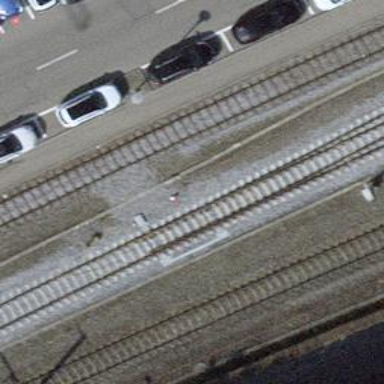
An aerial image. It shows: Railway switch.